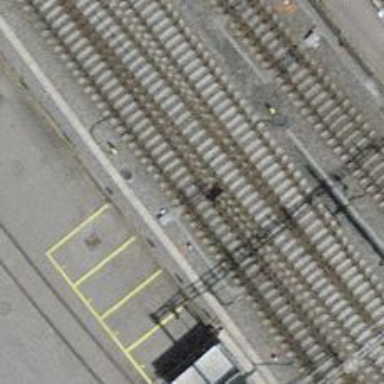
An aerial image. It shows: Railway switch.